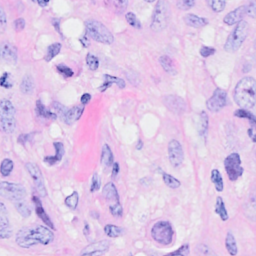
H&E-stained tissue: Breast